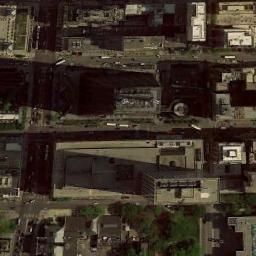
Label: commercial_area